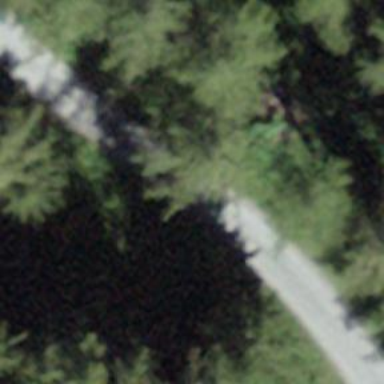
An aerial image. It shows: Downhill track road with grade2 surface.